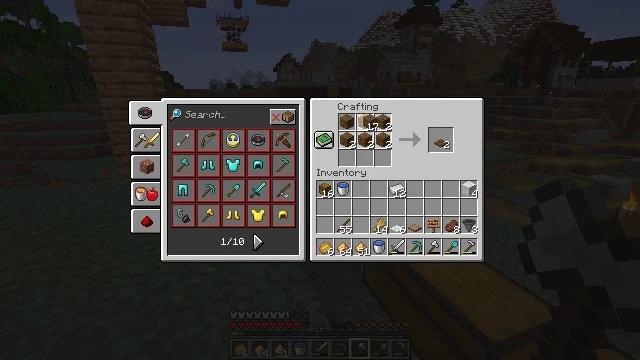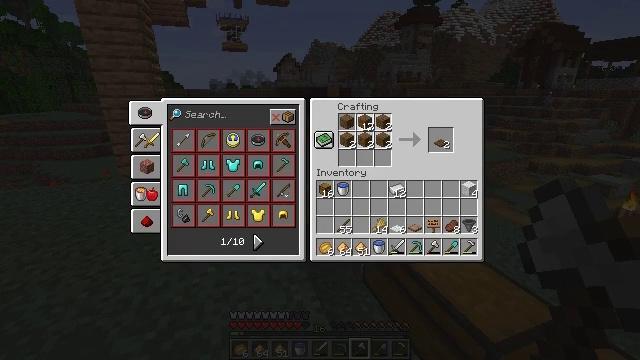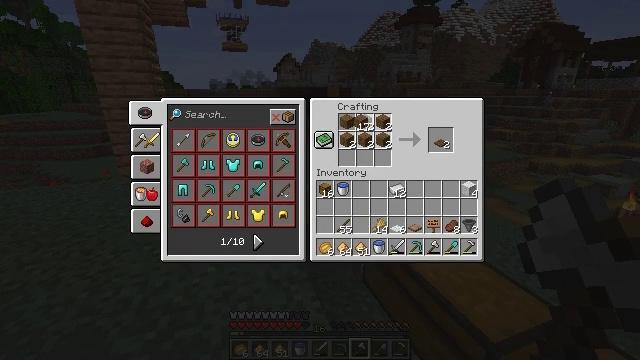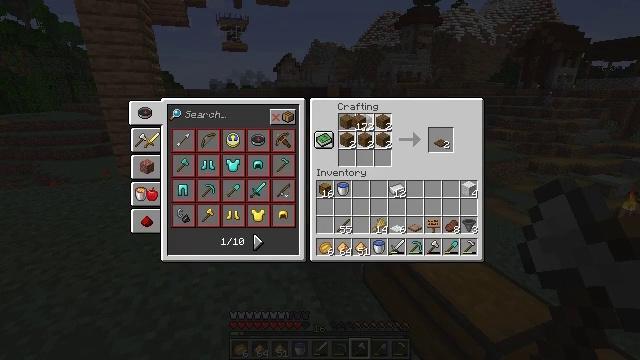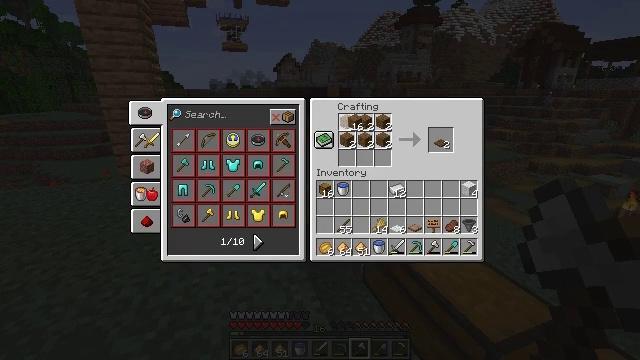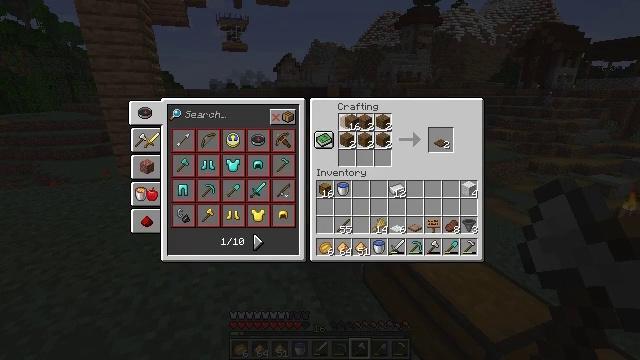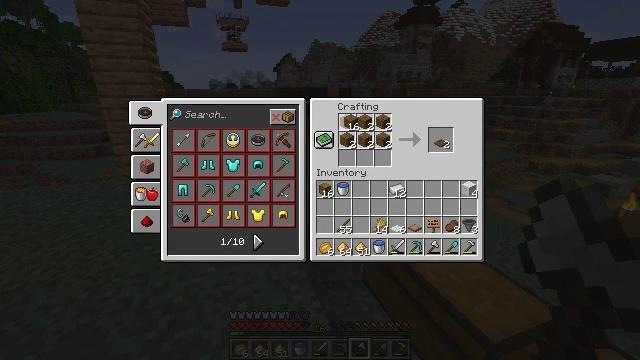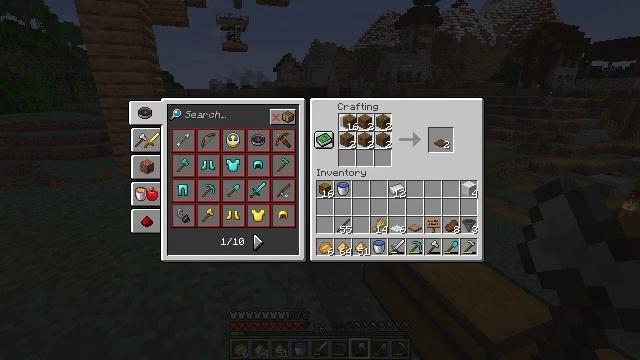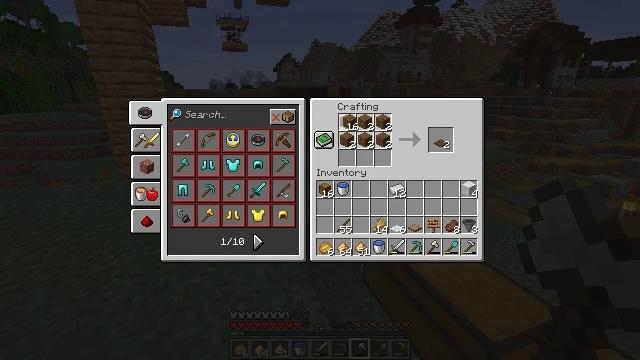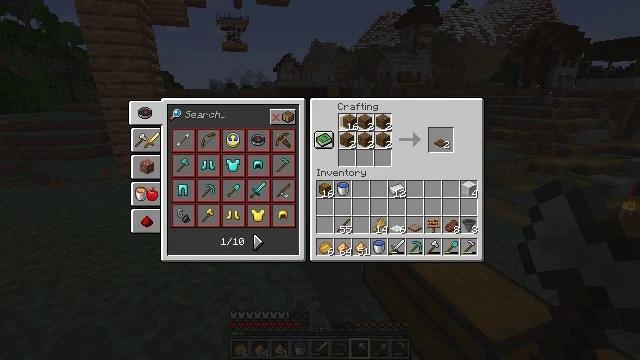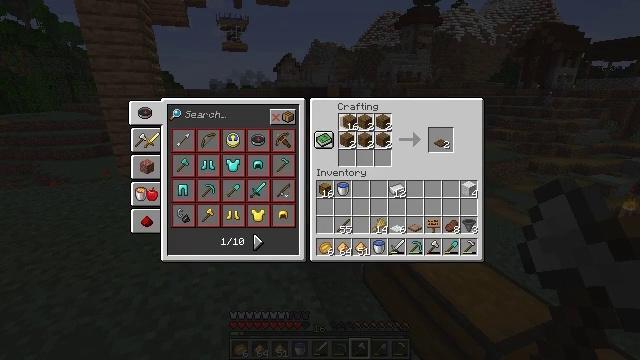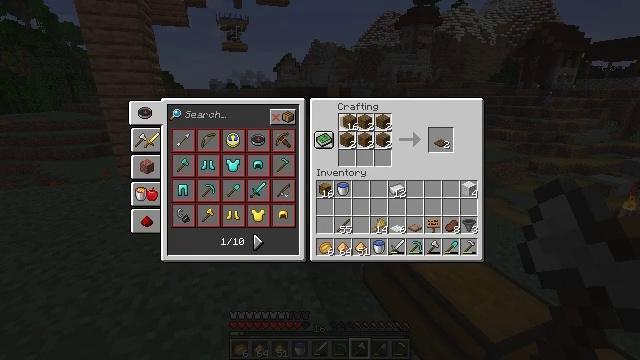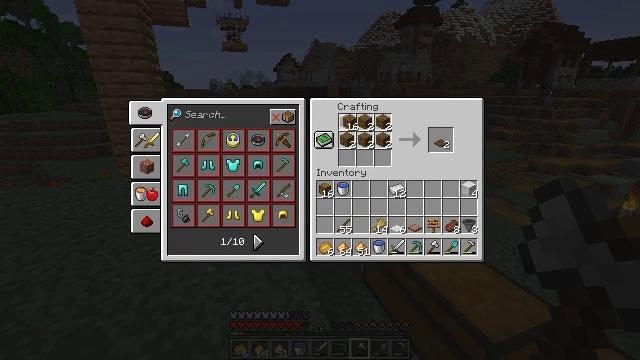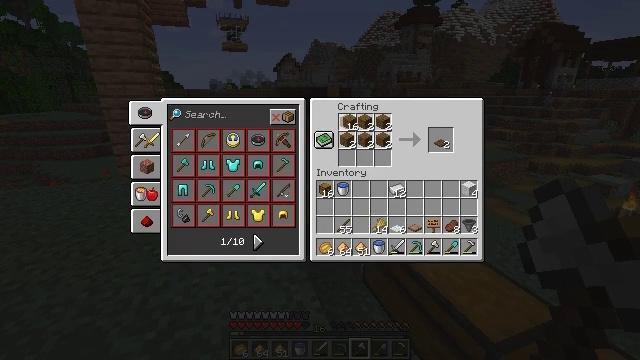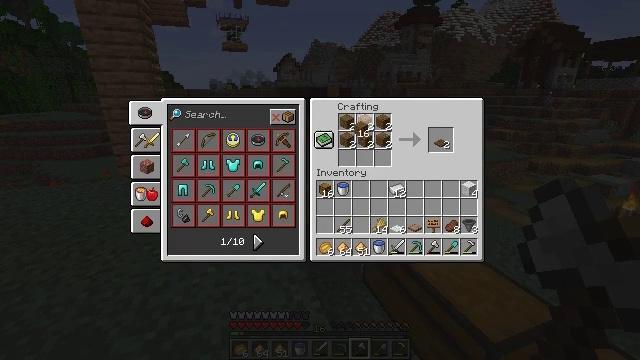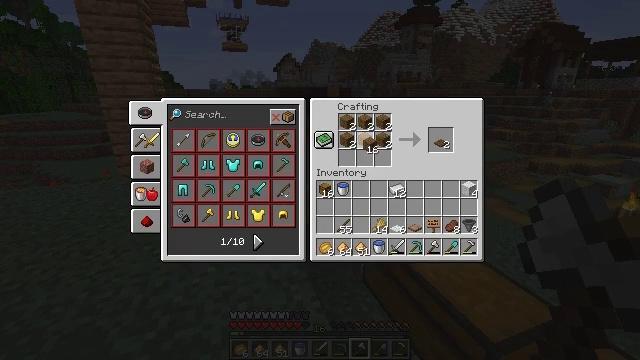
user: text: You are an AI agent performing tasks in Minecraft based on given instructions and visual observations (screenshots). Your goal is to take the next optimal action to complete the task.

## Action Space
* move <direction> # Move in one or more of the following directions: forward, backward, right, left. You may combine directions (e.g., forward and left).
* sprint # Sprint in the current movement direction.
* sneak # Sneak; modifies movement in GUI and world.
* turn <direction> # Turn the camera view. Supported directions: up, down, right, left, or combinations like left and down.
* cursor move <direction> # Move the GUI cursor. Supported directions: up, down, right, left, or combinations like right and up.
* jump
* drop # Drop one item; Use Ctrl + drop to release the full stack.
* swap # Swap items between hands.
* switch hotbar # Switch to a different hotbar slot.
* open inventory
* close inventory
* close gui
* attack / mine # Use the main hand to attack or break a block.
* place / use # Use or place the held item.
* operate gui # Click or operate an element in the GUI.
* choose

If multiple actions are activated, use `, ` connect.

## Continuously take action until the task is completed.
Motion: motion action
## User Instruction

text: Craft the spruce sign.
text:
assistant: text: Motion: choose
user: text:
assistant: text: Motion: choose
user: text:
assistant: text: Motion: choose
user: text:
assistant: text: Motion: choose
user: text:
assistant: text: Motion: choose
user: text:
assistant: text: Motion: choose
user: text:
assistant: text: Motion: choose
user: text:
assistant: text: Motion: choose
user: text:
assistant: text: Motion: choose
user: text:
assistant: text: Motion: choose
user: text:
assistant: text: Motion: choose
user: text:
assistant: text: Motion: choose
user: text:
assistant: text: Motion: choose
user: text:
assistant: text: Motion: cursor move right and down
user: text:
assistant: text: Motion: cursor move right and down
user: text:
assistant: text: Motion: cursor move right and down
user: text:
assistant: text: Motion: cursor move down
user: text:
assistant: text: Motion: no_op
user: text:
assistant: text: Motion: no_op
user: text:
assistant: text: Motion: no_op
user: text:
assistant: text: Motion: no_op
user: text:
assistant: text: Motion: no_op
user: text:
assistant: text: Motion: no_op
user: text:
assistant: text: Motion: no_op
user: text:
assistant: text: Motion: no_op
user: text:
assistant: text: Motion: no_op
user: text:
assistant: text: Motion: no_op
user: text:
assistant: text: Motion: operate gui
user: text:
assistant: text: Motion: operate gui
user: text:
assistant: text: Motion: operate gui